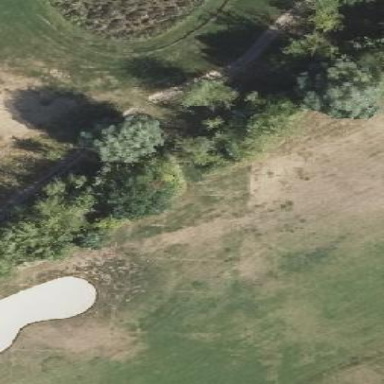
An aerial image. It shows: Rough area in golf course.